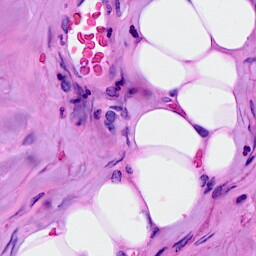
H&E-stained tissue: Breast